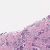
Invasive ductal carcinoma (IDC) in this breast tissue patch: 1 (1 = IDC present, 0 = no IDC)